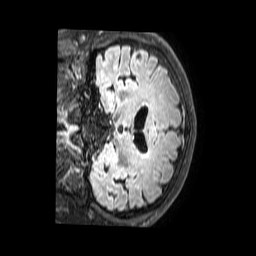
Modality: FLAIR
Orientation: coronal
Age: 60
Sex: male
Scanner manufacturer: philips
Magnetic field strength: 3 T
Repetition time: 4.8 s
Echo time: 0.3074 s